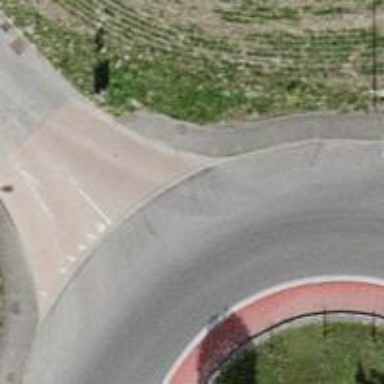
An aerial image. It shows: Kerb serving as barrier.